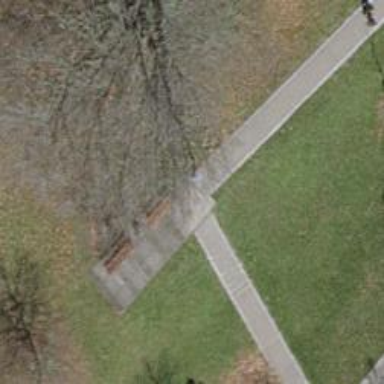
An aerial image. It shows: Bench for seating.